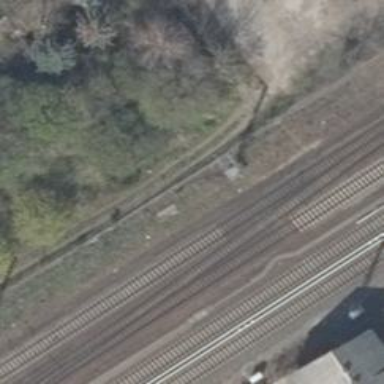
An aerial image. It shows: Railway with electrified contact lines.